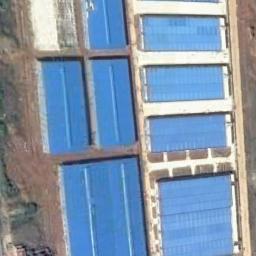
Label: industrial_area